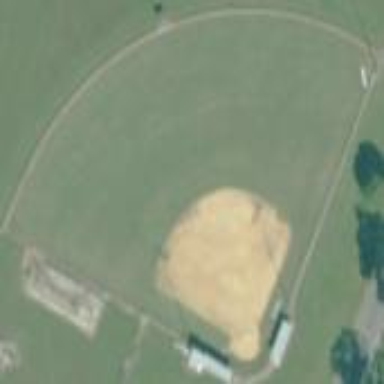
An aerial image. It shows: Softball pitch for leisure land activities.